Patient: sex M, age 46
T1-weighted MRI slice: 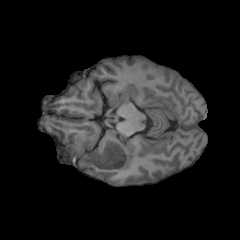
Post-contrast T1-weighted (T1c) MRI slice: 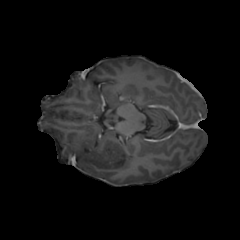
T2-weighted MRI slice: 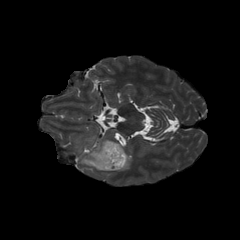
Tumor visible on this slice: yes
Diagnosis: Oligodendroglioma, IDH-mutant, 1p/19q-codeleted
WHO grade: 2